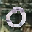
Label: 0